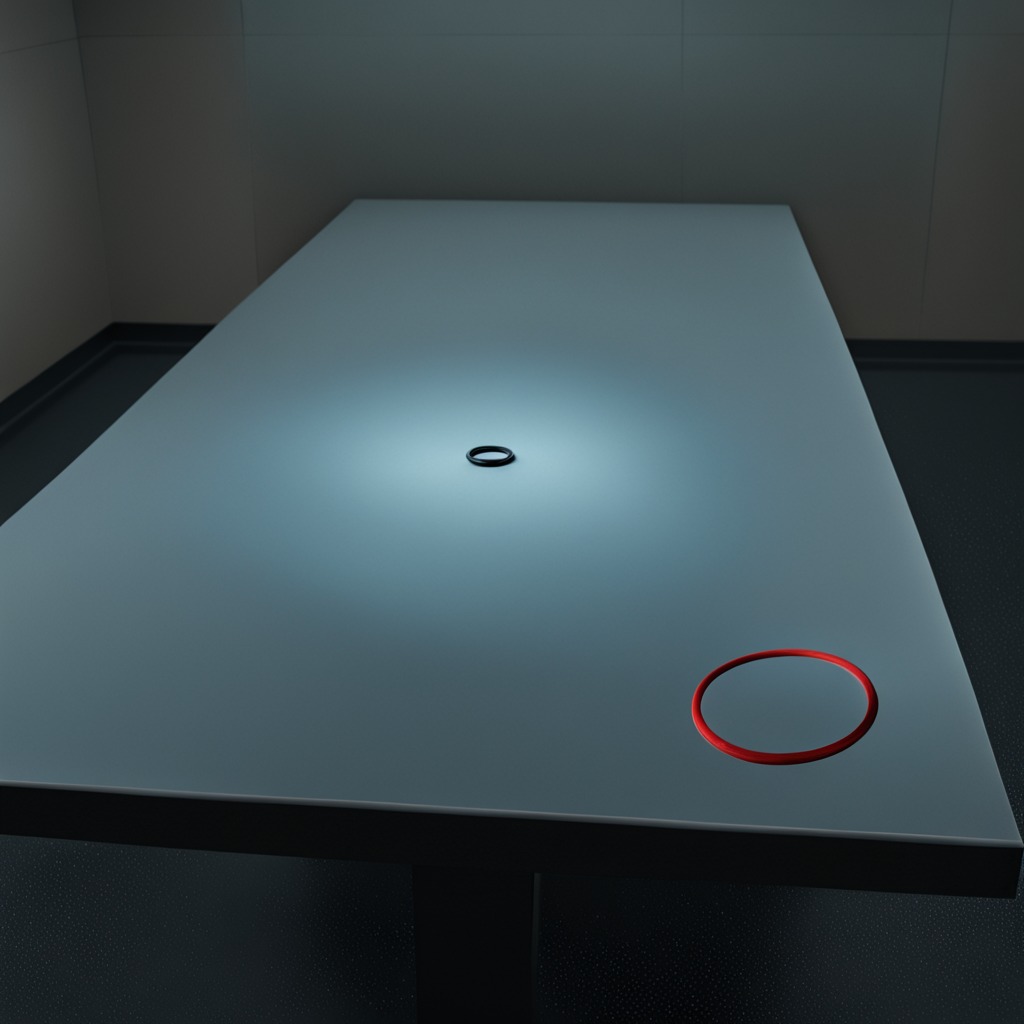
A rubber O-ring is lying on a clean empty table in a railway signal maintenance room.